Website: macys
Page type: cart
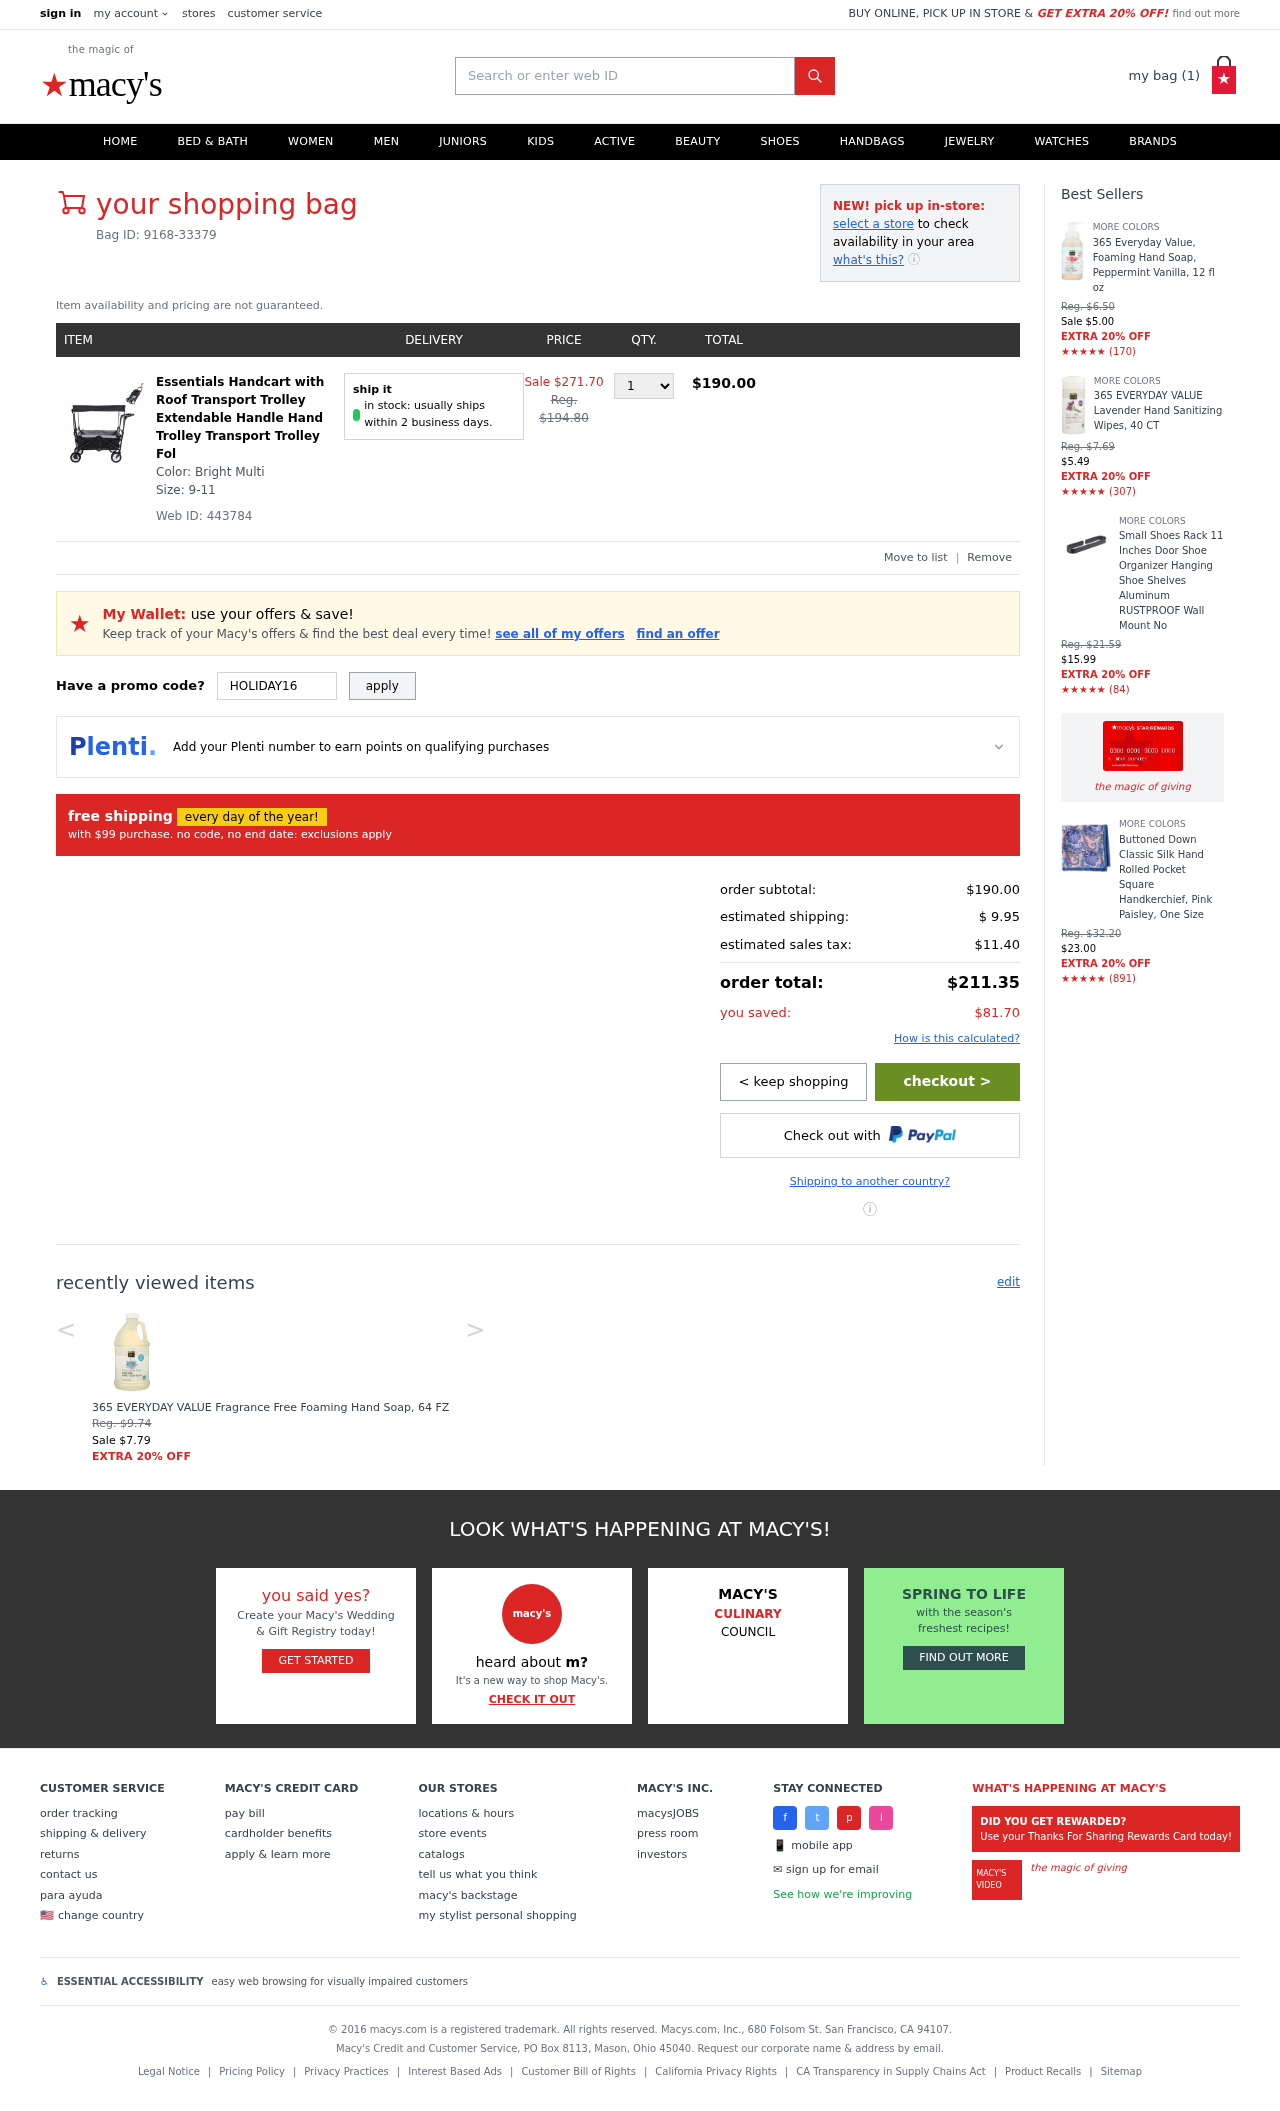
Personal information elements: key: PII_PROMO_CODE
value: HOLIDAY16
Product elements: key: PRODUCT1_NAME
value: Essentials Handcart with Roof Transport Trolley Extendable Handle Hand Trolley Transport Trolley Fol
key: PRODUCT1_PRICE
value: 190
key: PRODUCT1_QUANTITY
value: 1
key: PRODUCT2_NAME
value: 365 EVERYDAY VALUE Fragrance Free Foaming Hand Soap, 64 FZ
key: PRODUCT2_PRICE
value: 7.79
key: PRODUCT3_NAME
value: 365 Everyday Value, Foaming Hand Soap, Peppermint Vanilla, 12 fl oz
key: PRODUCT3_NUM_RATINGS
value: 170
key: PRODUCT3_PRICE
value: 5
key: PRODUCT4_NAME
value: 365 EVERYDAY VALUE Lavender Hand Sanitizing Wipes, 40 CT
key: PRODUCT4_NUM_RATINGS
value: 307
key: PRODUCT4_PRICE
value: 5.49
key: PRODUCT5_NAME
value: Small Shoes Rack 11 Inches Door Shoe Organizer Hanging Shoe Shelves Aluminum RUSTPROOF Wall Mount No
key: PRODUCT5_NUM_RATINGS
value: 84
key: PRODUCT5_PRICE
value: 15.99
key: PRODUCT6_NAME
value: Buttoned Down Classic Silk Hand Rolled Pocket Square Handkerchief, Pink Paisley, One Size
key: PRODUCT6_NUM_RATINGS
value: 891
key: PRODUCT6_PRICE
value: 23
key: PRODUCT1_ORIGINAL_PRICE
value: Sale $271.70
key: PRODUCT1_TOTAL
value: $190.00
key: PRODUCT2_ORIGINAL_PRICE
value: Reg. $9.74
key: PRODUCT3_ORIGINAL_PRICE
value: Reg. $6.50
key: PRODUCT3_RATING
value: ★★★★★
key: PRODUCT4_ORIGINAL_PRICE
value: Reg. $7.69
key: PRODUCT4_RATING
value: ★★★★★
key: PRODUCT5_ORIGINAL_PRICE
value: Reg. $21.59
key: PRODUCT5_RATING
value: ★★★★★
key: PRODUCT6_ORIGINAL_PRICE
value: Reg. $32.20
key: PRODUCT6_RATING
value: ★★★★★
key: PRODUCT_WEB_ID
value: Web ID: 443784
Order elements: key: ORDER_NUM_ITEMS
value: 1
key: ORDER_BAG_ID
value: Bag ID: 9168-33379
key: ORDER_SUBTOTAL
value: $190.00
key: ORDER_SHIPPING_COST
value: $ 9.95
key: ORDER_TAX
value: $11.40
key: ORDER_TOTAL
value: $211.35
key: ORDER_SAVINGS
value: $81.70
Search elements: key: HEADER_SEARCH
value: Search or enter web ID